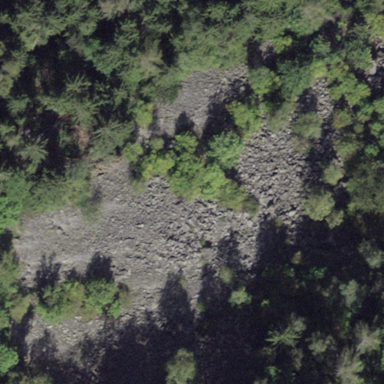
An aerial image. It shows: Natural scree.